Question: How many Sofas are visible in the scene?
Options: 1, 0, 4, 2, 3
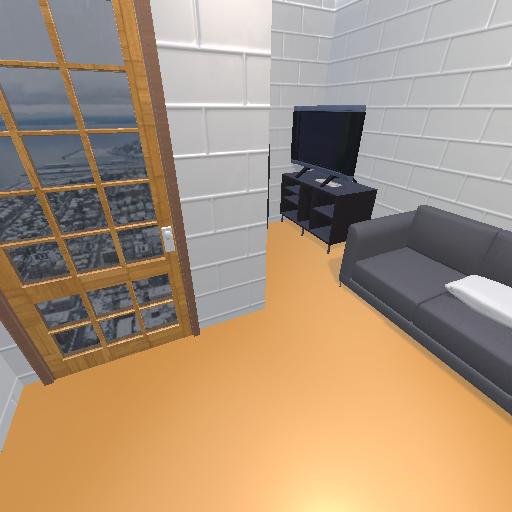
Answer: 1